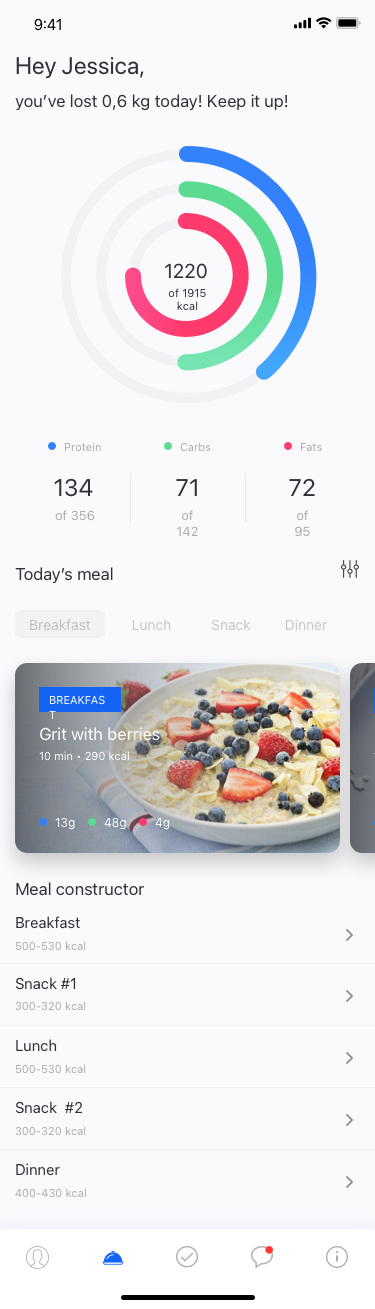
Text in this UI design:
Hey Jessica,
you’ve lost 0,6 kg today! Keep it up!
1220
of 1915 kcal
134
of 356
71
of 142
72
of 95
Protein
Carbs
Fats
Today’s meal
10 min • 290 kcal
13g
48g
4g
Grit with berries
Omelet with Tomatoes
7 min • 269 kcal
Meal constructor
500-530 kcal
Breakfast
300-320 kcal
Snack #1
500-530 kcal
Lunch
300-320 kcal
Snack  #2
400-430 kcal
Dinner